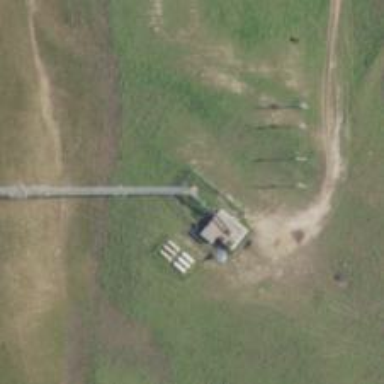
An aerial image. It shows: Communication mast tower.